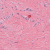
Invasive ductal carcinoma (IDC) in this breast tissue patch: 0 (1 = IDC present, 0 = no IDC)